Question: I am trying to make header for multistage form like the image shown bellow

The for the code is as follow 3.
'''
.checkout-tabs {
/* border-bottom: 1px solid #C4C4C4;
border-top: 1px solid #C4C4C4;*/
}
.checkout-tabs li {
float: left;
padding: 12px 0;
position: relative;
width: 20%;
}
.checkout-tabs .stage-payment, .checkout-tabs .stage-delivery {
text-indent: 15px;
}
.checkout-tabs .status-flag {
border-radius: 8px;
display: inline-block;
font-size: 10px;
height: 16px;
line-height: 16px;
text-align: center;
text-indent: 0;
vertical-align: top;
width: 16px;
}
.checkout-tabs .disabled {
background: none repeat scroll 0 0 #F0F0F0;
color: #AAAAAA;
}
.checkout-tabs .disabled .status-flag {
background-color: #C6C6C6;
color: #D8D8D8;
}
.checkout-tabs .done {
background: none repeat scroll 0 0 #FAFAFA;
color: #252525;
}
.checkout-tabs .done .status-flag {
background-color: #2D8E24;
color: #FAFAFA;
}
.checkout-tabs .active {
background: none repeat scroll 0 0 #FFE274;
color: #000000;
font-weight: bold;
}
.checkout-tabs .active .status-flag {
background-color: #000000;
color: #FFFFFF;
}
.checkout-tabs .stage-login:before, .checkout-tabs .stage-delivery:before {
border-color: rgba(0, 0, 0, 0) rgba(0, 0, 0, 0) rgba(0, 0, 0, 0) #C4C4C4;
border-style: solid;
border-width: 20px 15px;
content:"";
position: absolute;
right: -31px;
top: 0;
z-index: 2;
}
.checkout-tabs .stage-login:after, .checkout-tabs .stage-delivery:after {
border-color: rgba(0, 0, 0, 0) rgba(0, 0, 0, 0) rgba(0, 0, 0, 0) #0000FF;
border-style: solid;
border-width: 20px 15px;
content:"";
position: absolute;
right: -30px;
top: 0;
z-index: 3;
}
.checkout-tabs .stage-login.disabled:after, .checkout-tabs .stage-delivery.disabled:after {
border-left-color: #F0F0F0;
}
.checkout-tabs .stage-login.active:after, .checkout-tabs .stage-delivery.active:after {
border-left-color: #FFE274;
}
.checkout-tabs .stage-login.done:after, .checkout-tabs .stage-delivery.done:after {
border-left-color: #FAFAFA;
}
'''
And the is something like this
'''
<ul class="cf checkout-tabs" style="list-style:none">
<li class="active talign-center stage-login"></li>
<li class="disabled talign-center stage-delivery"></li>
<li class="disabled talign-center stage-delivery"></li>
<li class="disabled talign-center stage-delivery"></li>
<li class="disabled talign-center stage-payment "></li>
</ul>
'''
Would be great if any one could help me out to make this design better .
<URL>
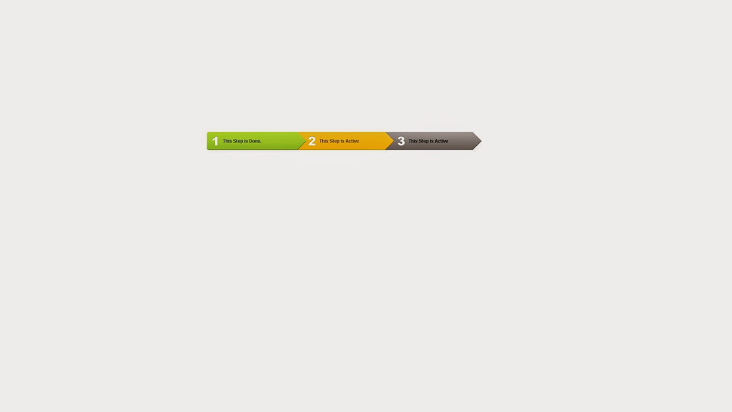
Answer: Here is the demo which I tried to design
Please have a look
'''
<div data-role="page" id="wizard">
<div data-role="header" data-tap-toggle="false" data-position="fixed">
<h1>Wizard</h1>
</div>
<div role="main" class="ui-content">
<div class="">
<ul class="cf checkout-tabs" style="list-style:none">
<li class="active1 talign-center stage-login" style="">1</li>
<li class="disabled talign-center stage-delivery">2</li>
<li class="disabled talign-center stage-delivery">3</li>
<li class="disabled talign-center stage-delivery">4</li>
<li class="disabled talign-center stage-payment ">5</li>
</ul>
</div>
<div class="steps">
<div class="step">
<div class="ui-body ui-body-a ui-corner-all">
<h3>Step 1</h3>
<p>Lorem ipsum dolor sit amet, consectetur adipiscing elit.</p>
</div>
</div>
<div class="step">
<div class="ui-body ui-body-a ui-corner-all">
<h3>Step 2</h3>
<p>Lorem ipsum dolor sit amet, consectetur adipiscing elit.</p>
</div>
</div>
<div class="step">
<div class="ui-body ui-body-a ui-corner-all">
<h3>Step 3</h3>
<p>Lorem ipsum dolor sit amet, consectetur adipiscing elit.</p>
</div>
</div>
<div class="step">
<div class="ui-body ui-body-a ui-corner-all">
<h3>Step 4</h3>
<p>Lorem ipsum dolor sit amet, consectetur adipiscing elit.</p>
</div>
</div>
<div class="step">
<div class="ui-body ui-body-a ui-corner-all">
<h3>Step 5</h3>
<p>Lorem ipsum dolor sit amet, consectetur adipiscing elit.</p>
</div>
</div>
</div>
</div>
<div data-role="footer" data-tap-toggle="false" data-position="fixed">
<h1>Wizard</h1>
</div>
</div>
'''
<URL>**